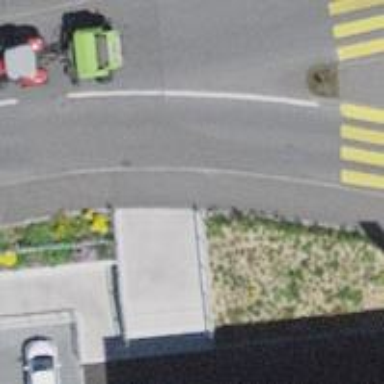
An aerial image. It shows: Sidewalk along the footway.